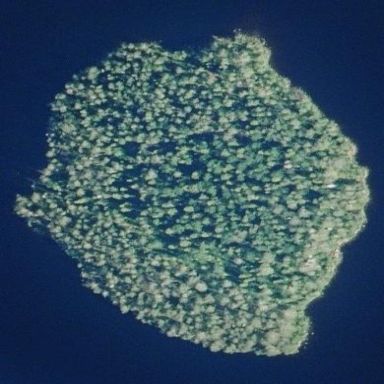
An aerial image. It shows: Islet.